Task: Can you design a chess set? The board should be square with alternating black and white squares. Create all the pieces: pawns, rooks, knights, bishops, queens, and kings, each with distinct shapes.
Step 5331:
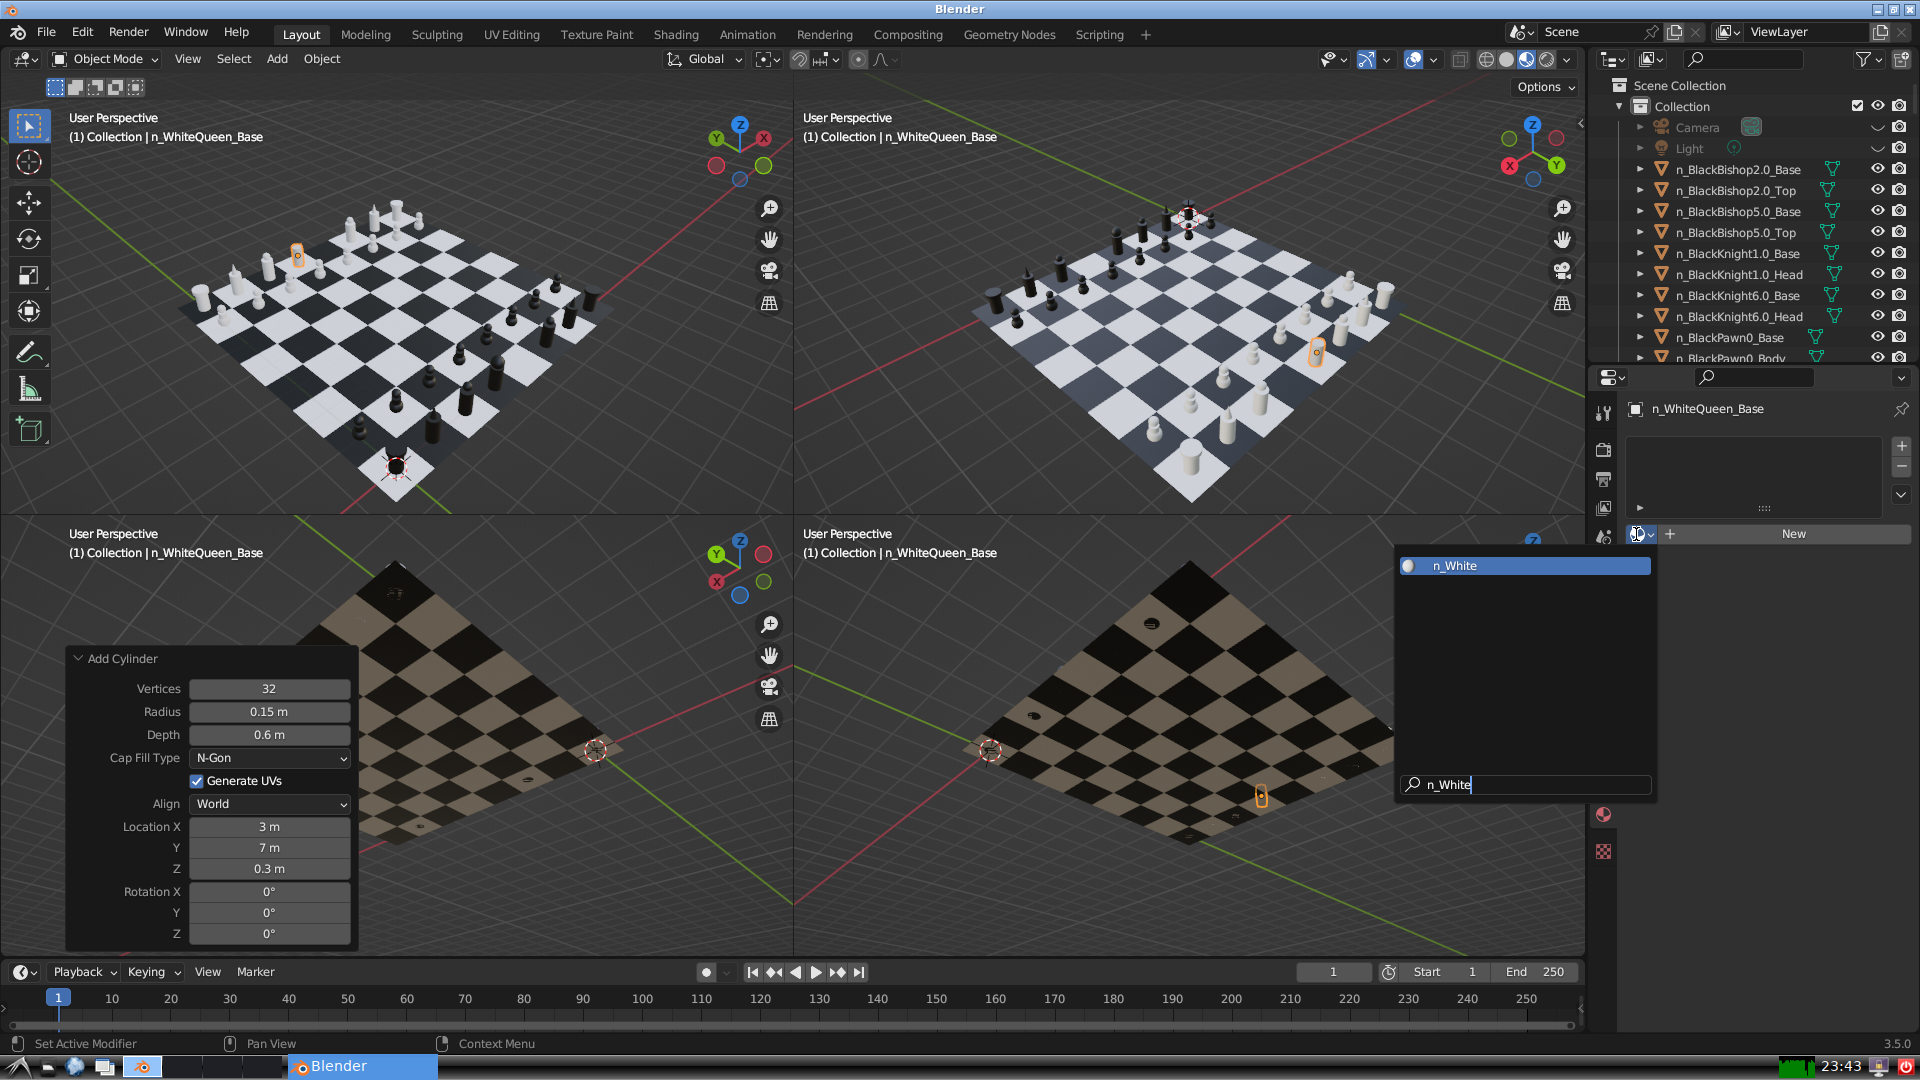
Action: {"key_press": ['Return']}